Question: I have a RelativeLayout and I have some TextViews & ImageViews inside it. I have an image set as a background for the RelativeLayout whose height is more than the total height of the child views. So, it's leaving some blank space apart form child views at the bottom. So, how can I avoid this blank space? I mean, is it possible to make the layout height exactly equal to the total height of the child views without considering the height of the layout's background image?
'''
<RelativeLayout android:layout_width="wrap_content"
android:layout_height="wrap_content" android:background="@drawable/bg_image">
<TextView />
<ImageView />
</RelativeLayout/>
'''
Here, height of 'bg_image' is more than total height of TextView & ImageView. So, it leaves some blank space after TextView & ImageView
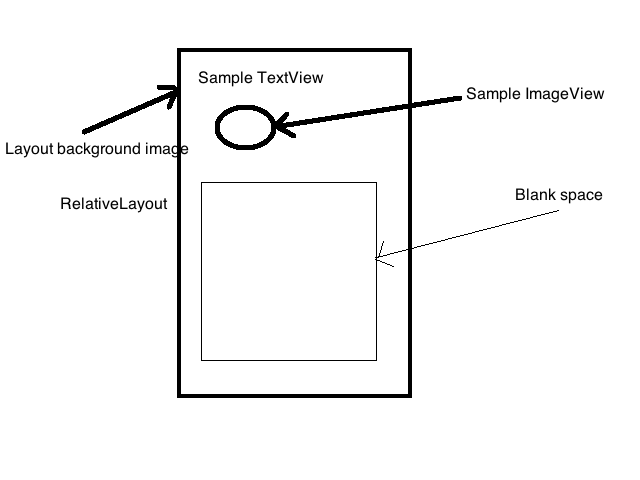
Answer: I believe the problem is that the 'RelativeLayout' calculates it's height from it's background image. Try setting a <URL> image instead. It will then stretch as much as needed to fill the layout, which should have 'android:layout_height="wrap_content"'